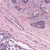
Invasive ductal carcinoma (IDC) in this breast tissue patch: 1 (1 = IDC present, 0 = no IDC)